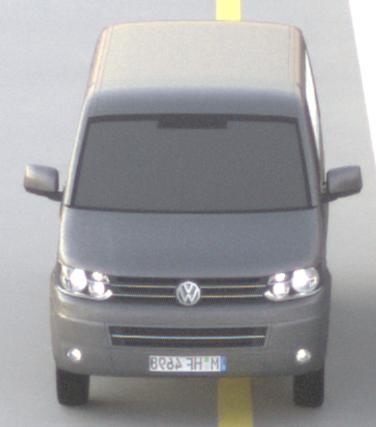
Make: VW Commercial Vehicles (Nutzfahrzeuge)
Model: T5 Multivan 2.0
Detailed model: T5 Multivan
Model produced from: 2009/09
Model produced until: 2013/06
Doors: 4
Color: gray
Road condition: dry road
Daytime: sunrise or sunset
Contrast: low contrast